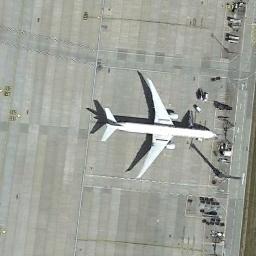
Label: airplane